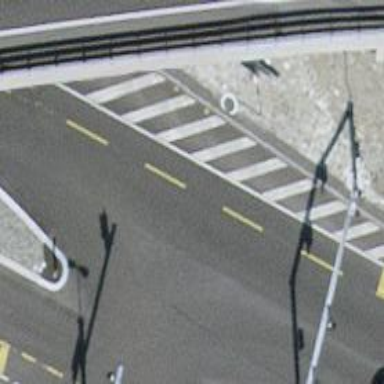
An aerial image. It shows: Asphalt road with primary link designation.